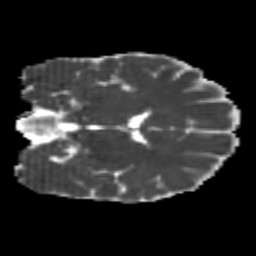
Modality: MD
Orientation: coronal
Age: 25
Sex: male
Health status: healthy
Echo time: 0.074 s